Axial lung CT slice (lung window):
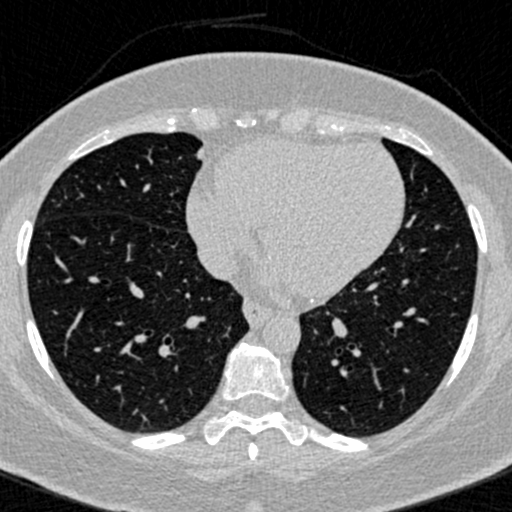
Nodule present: no